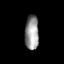
Tissue: prostate
Cell type: T cells
Senescence score: 0.246
Nuclear area (px): 466
Mean DAPI intensity: 150.026